Field crop: maize
Growth stage: 2
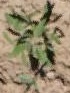
Species: atriplex